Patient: sex F, age 53
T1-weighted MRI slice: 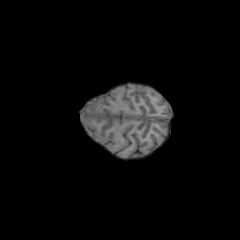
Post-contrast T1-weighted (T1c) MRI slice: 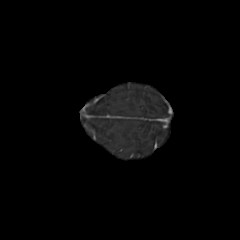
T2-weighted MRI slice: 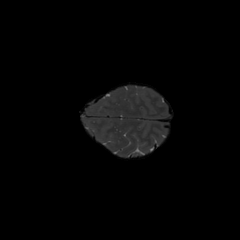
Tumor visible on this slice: no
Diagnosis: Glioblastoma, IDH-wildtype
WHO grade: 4